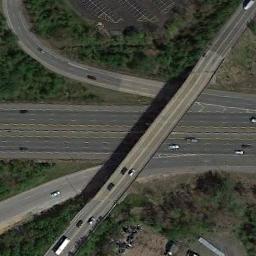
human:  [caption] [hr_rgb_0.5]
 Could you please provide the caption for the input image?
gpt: Many trees are beside the overpass .

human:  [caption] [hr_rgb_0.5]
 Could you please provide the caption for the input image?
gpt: The overpass is next to some trees with some cars .

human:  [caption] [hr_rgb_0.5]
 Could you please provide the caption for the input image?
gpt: Here is an S-shaped overpass .

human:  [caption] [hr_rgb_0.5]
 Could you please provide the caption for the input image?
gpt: The cross-line overpass is over the roads on the green space and a parking lot is next to the overpass .

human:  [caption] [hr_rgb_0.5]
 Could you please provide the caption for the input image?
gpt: There are many green trees around the overpass .